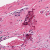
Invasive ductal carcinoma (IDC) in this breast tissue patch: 0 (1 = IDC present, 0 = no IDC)